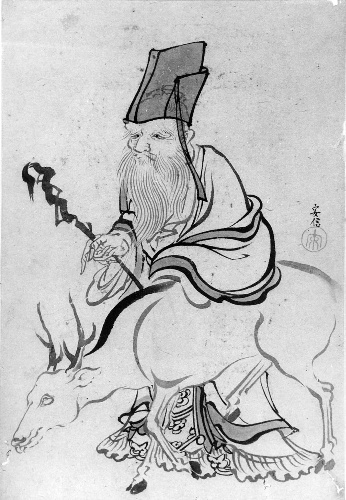
Artist: Katsushika Hokusai
Artist bio: Japanese, Tokyo (Edo) 1760–1849 Tokyo (Edo)
Date: 18th–19th century
Object type: Drawing
Classification: Paintings
Medium: Ink on paper
Culture: Japan
Period: Edo period (1615–1868)
Dimensions: 10 11/16 x 7 1/8 in. (27.1 x 18.1 cm)
Department: Asian Art
Credit line: Gift of Annette Young, in memory of her brother, Innis Young, 1956
Accession year: 1956
Repository: Metropolitan Museum of Art, New York, NY
Tags: Deer|Men